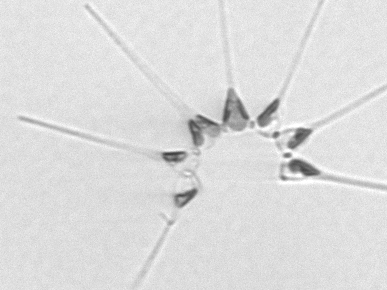
Label: Asterionellopsis_glacialis